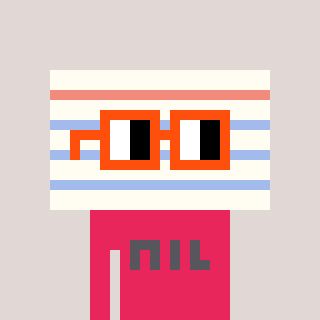
a pixel art character with square orange glasses, a empty notebook page-shaped head and a redpinkish-colored body on a warm background